Field crop: maize
Growth stage: 2
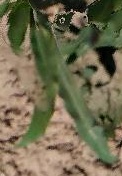
Species: maize